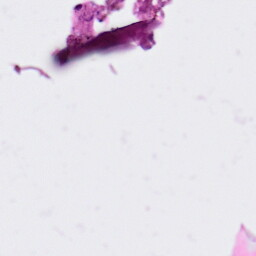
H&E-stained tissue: Ovarian